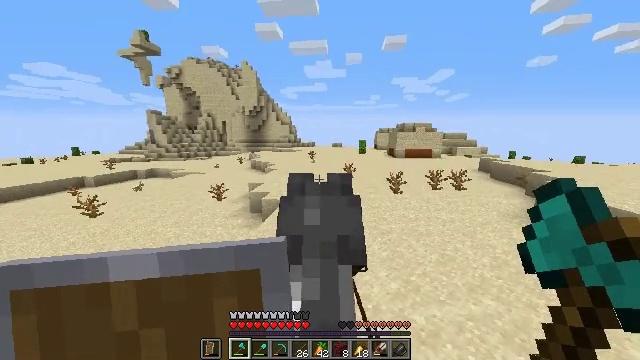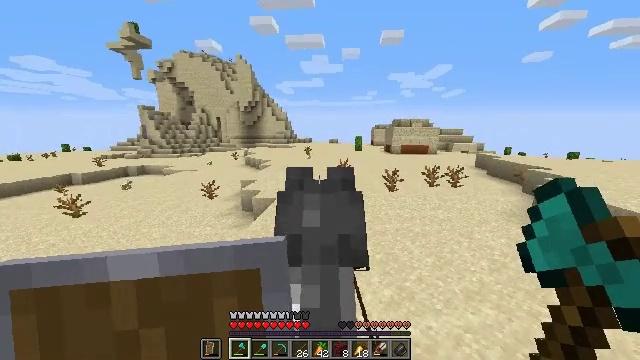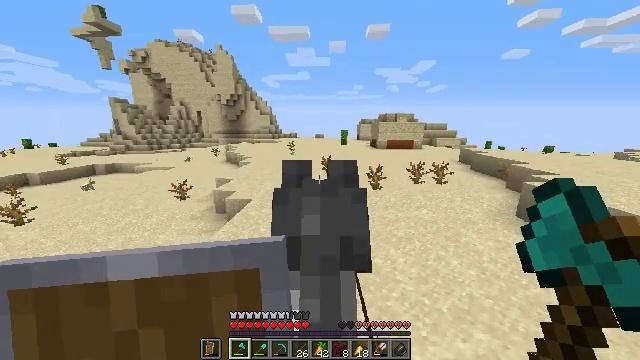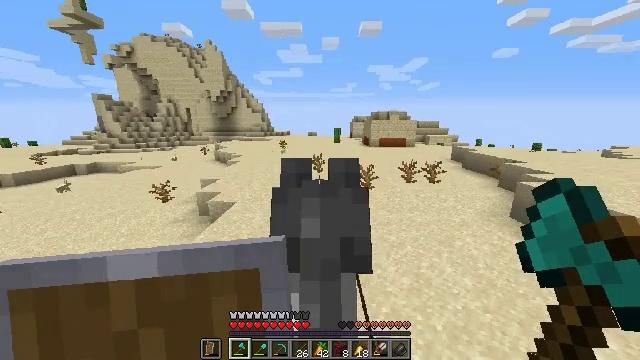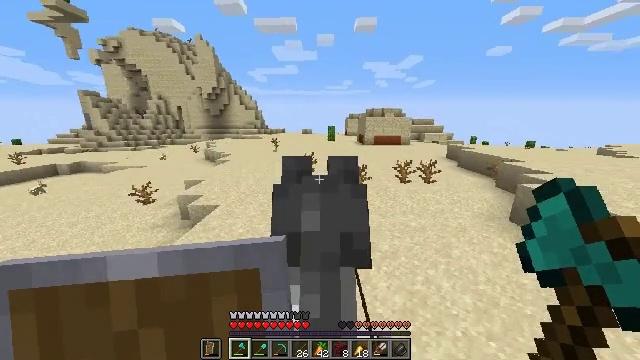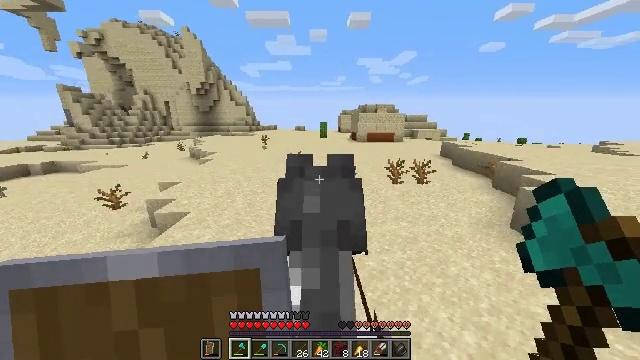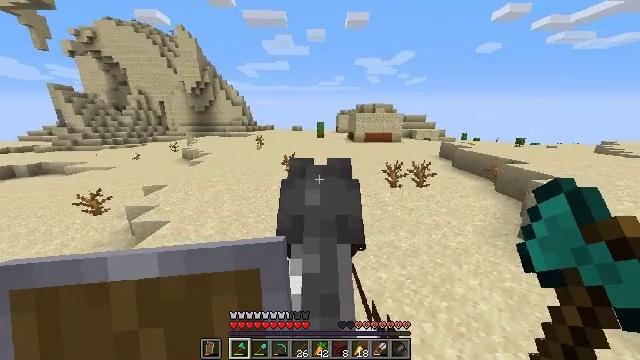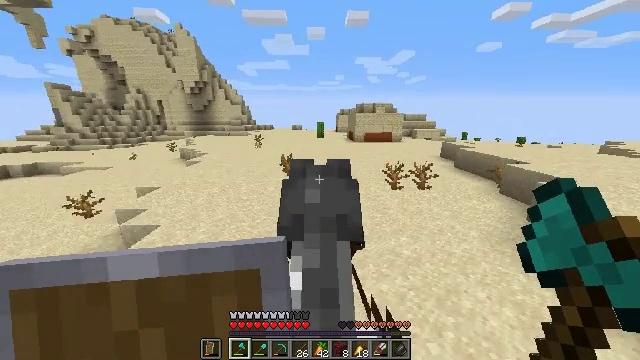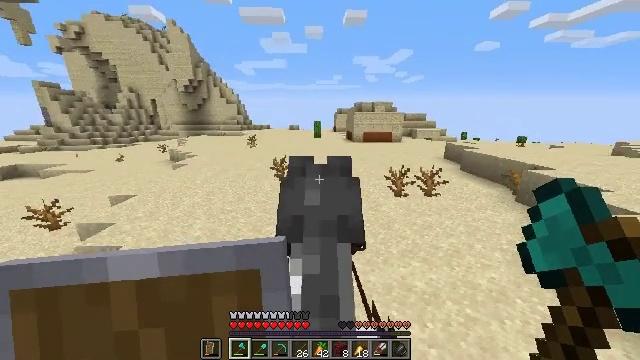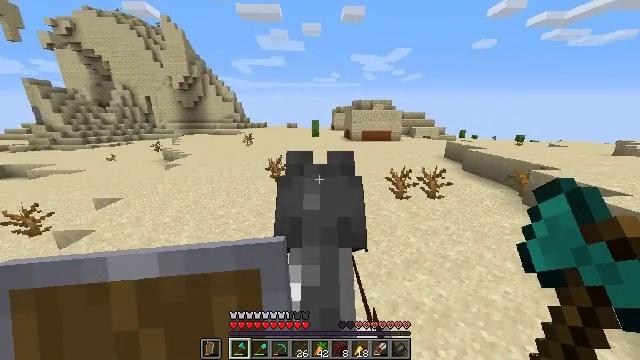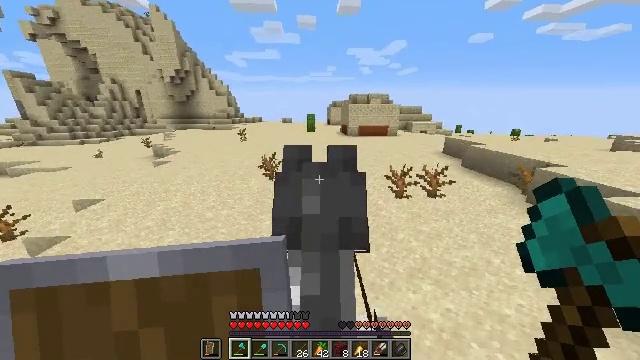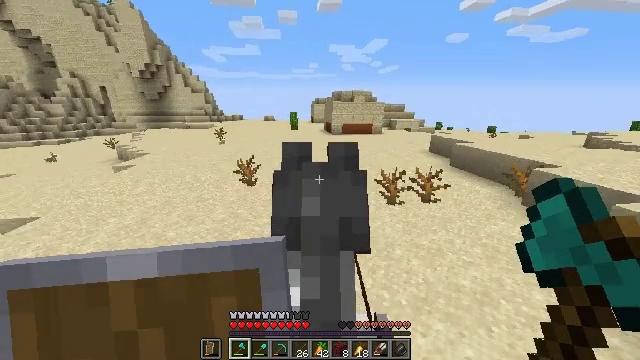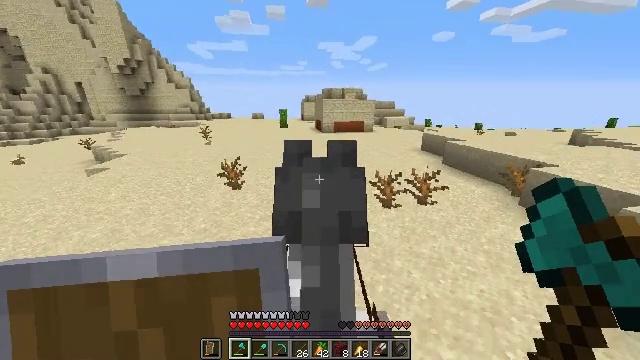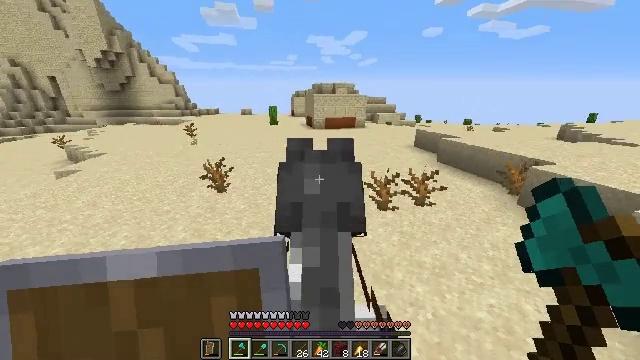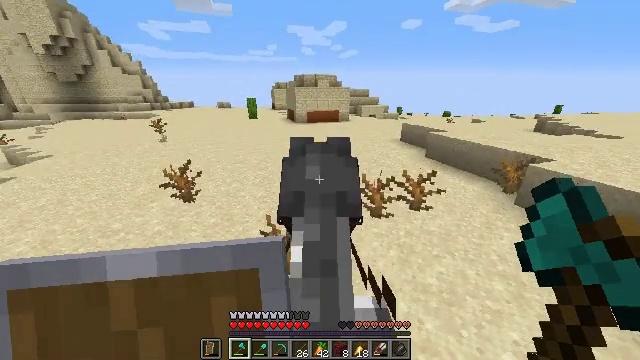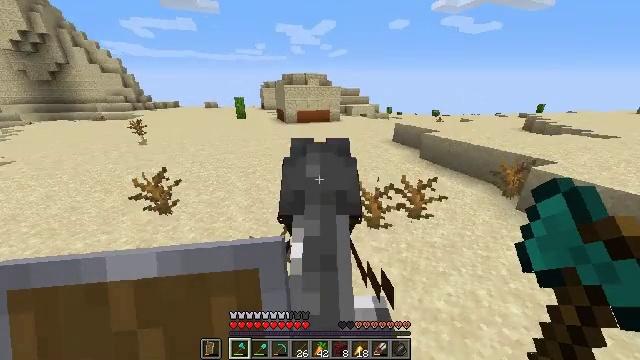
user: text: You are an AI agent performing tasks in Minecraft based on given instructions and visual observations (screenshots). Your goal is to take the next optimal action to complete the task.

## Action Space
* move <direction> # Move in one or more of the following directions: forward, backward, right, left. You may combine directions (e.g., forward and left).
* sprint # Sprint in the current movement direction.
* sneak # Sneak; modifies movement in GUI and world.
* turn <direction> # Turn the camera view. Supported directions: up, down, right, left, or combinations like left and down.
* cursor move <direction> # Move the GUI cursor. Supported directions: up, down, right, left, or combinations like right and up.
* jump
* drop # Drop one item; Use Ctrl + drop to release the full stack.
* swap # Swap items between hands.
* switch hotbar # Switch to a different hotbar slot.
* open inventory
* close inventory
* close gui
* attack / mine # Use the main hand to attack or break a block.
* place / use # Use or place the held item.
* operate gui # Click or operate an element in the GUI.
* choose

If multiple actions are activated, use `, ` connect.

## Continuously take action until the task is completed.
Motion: motion action
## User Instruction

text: Break the sand block.
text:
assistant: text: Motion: move forward and move right, sprint, turn right and down
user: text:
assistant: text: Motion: move forward and move right, sprint, turn right and down
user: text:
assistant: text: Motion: move forward and move right, sprint, turn right
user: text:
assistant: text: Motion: move forward and move right, sprint
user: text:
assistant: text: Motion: move forward, sprint, turn right
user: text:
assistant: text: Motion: move forward, sprint
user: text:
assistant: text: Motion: move forward, sprint
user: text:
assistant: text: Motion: move forward, sprint
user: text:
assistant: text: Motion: move forward, sprint, turn right
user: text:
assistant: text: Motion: move forward, sprint, turn right and down
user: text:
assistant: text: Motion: move forward, sprint, turn right
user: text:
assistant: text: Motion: move forward, sprint, turn right
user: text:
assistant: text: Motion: move forward, sprint, turn right and down
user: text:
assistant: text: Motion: move forward, sprint, turn right and down
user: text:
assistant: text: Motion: move forward, sprint, turn right
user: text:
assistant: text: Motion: move forward, sprint
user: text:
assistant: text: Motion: move forward, sprint, turn right and up
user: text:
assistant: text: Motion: move forward, sprint
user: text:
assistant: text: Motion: move forward, sprint
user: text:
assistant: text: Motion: move forward, sprint
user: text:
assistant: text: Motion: move forward, sprint
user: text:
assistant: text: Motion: move forward and move right, sprint
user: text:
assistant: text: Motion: move forward and move right, sprint, turn down
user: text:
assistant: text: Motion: move forward and move right, sprint, turn down
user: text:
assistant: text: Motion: move forward and move right, sprint, turn right and down
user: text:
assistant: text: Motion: move forward and move right, sprint
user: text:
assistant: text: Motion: move forward and move right, sprint
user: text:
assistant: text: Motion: move forward and move right, sprint
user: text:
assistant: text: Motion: move forward and move right, sprint
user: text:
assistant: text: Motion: move forward and move right, sprint, turn down